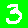
Digit: 3